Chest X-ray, PA view. Patient: 76 years old, sex M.
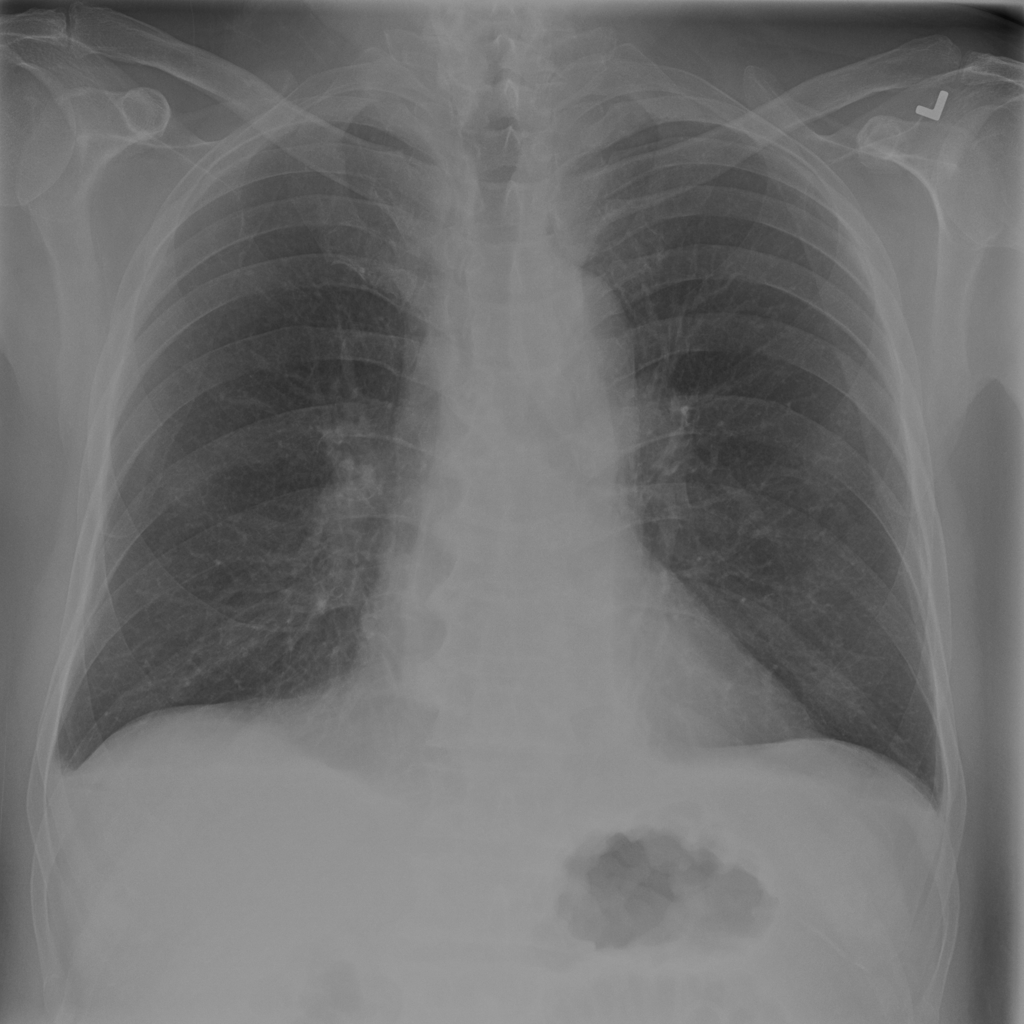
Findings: Effusion